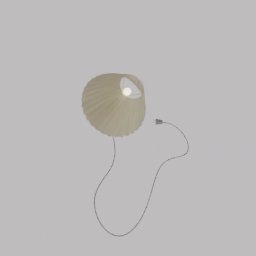
Label: lighting